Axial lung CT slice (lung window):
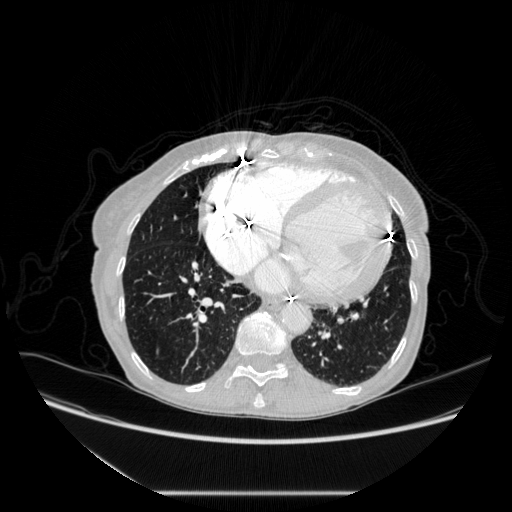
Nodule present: no